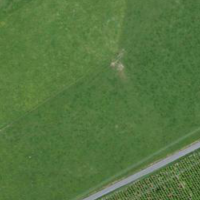
EUNIS habitat code: 52
Species observed at this site:
Phoenicurus ochruros
Picus canus
Phoenicurus phoenicurus
Saxicola rubetra
Ficedula hypoleuca
Emberiza citrinella
Turdus merula